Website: lowes
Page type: delivery-shipping
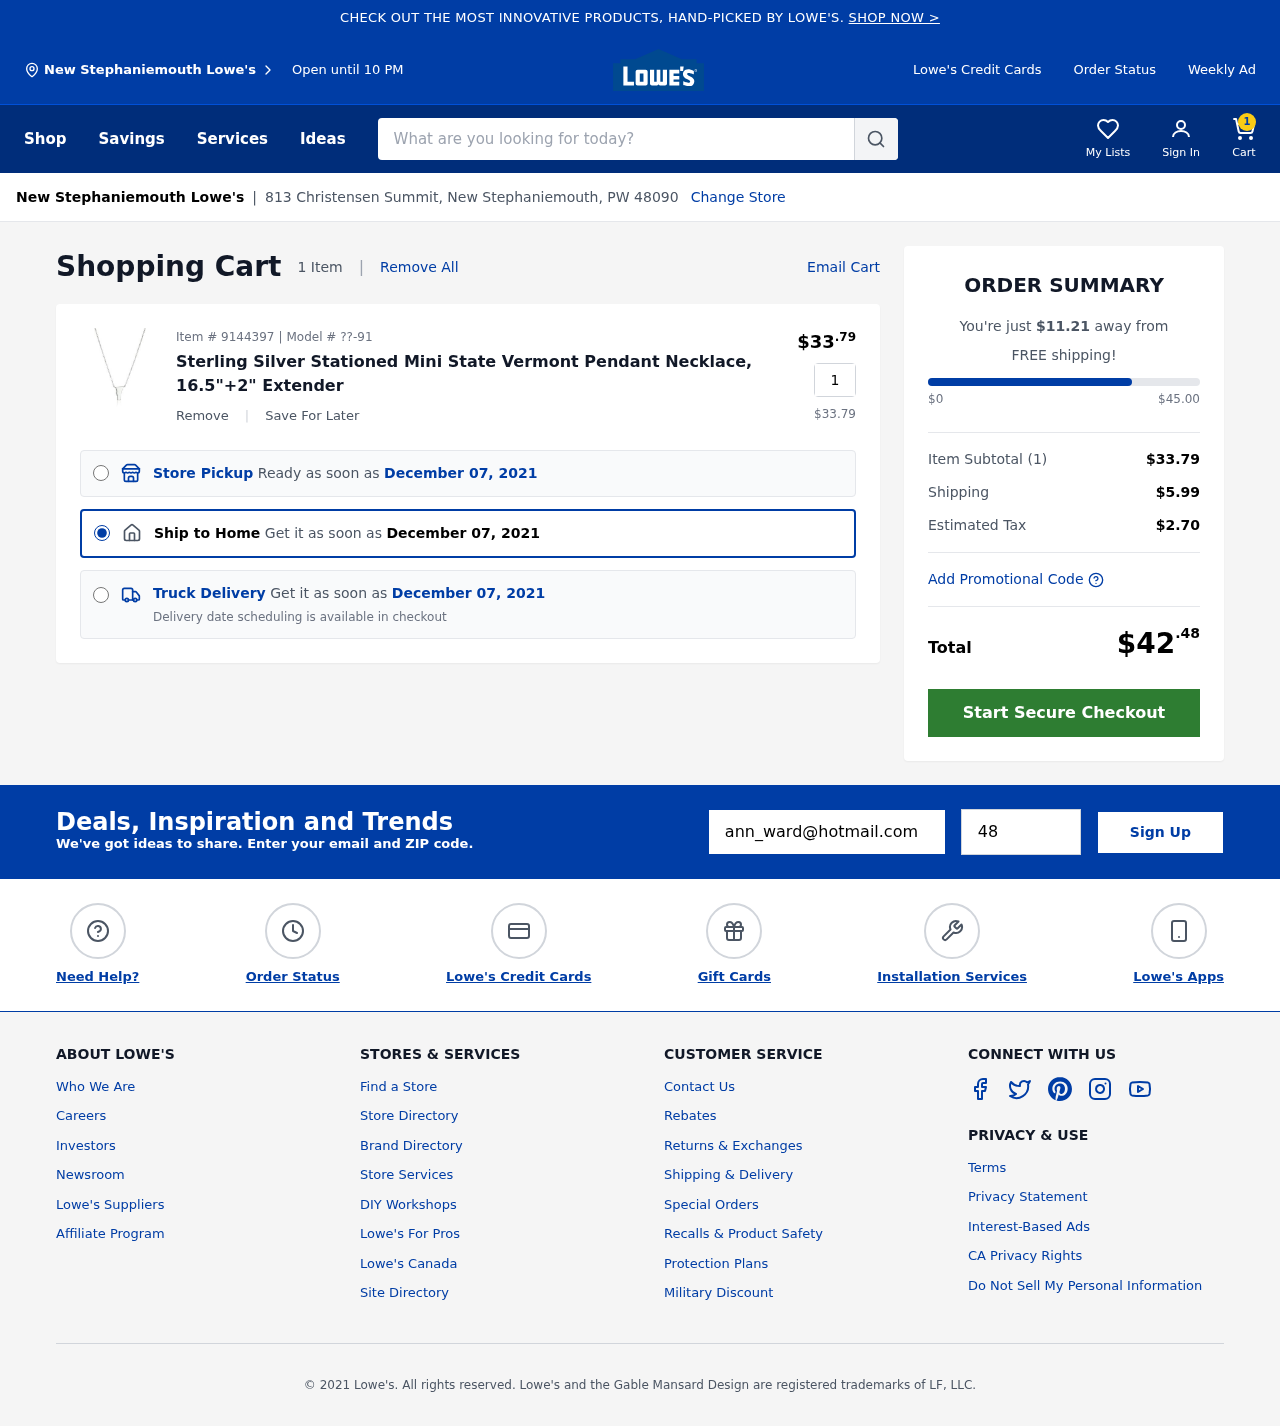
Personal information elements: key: PII_CITY
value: New Stephaniemouth
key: PII_EMAIL
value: ann_ward@hotmail.com
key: PII_POSTCODE
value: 48090
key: PII_STREET
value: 813 Christensen Summit
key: PII_CITY2
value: New Stephaniemouth
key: PII_CITY_STATE_ZIP
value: New Stephaniemouth, PW 48090
Product elements: key: PRODUCT1_NAME
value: Sterling Silver Stationed Mini State Vermont Pendant Necklace, 16.5"+2" Extender
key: PRODUCT1_PRICE
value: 33.79
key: PRODUCT1_QUANTITY
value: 1
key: PRODUCT1_MODEL
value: ??-91
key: PRODUCT1_PRICE2
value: $33.79
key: PRODUCT1_ITEM_NUMBER
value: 9144397
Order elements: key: ORDER_NUM_ITEMS
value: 1
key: ORDER_DELIVERY_DATE
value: December 07, 2021
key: ORDER_DELIVERY_DATE2
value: December 07, 2021
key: ORDER_DELIVERY_DATE3
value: December 07, 2021
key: AMOUNT_TO_FREE_SHIPPING
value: $11.21
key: ORDER_SUBTOTAL
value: $33.79
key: ORDER_SHIPPING_COST
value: $5.99
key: ORDER_TAX
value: $2.70
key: ORDER_TOTAL
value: $42.48
Search elements: key: HEADER_SEARCH
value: What are you looking for today?